You are looking at a signal-to-image encoding: consecutive vibration samples arranged as the rows of a grayscale square. Determine the bearing's health state. Answer with exactly one of: normal, inner_race, outer_race, ball.
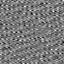
Answer: outer_race